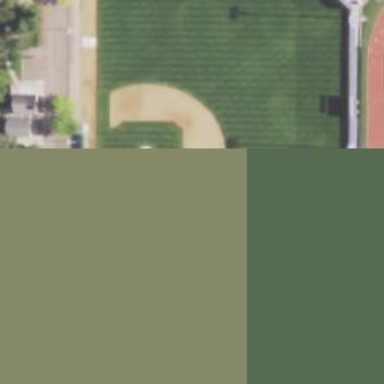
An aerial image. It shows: Baseball pitch for leisure land activities.